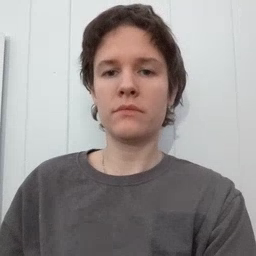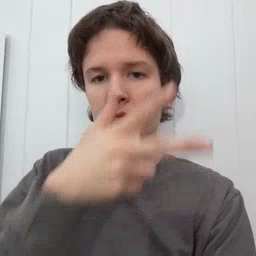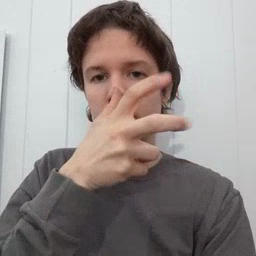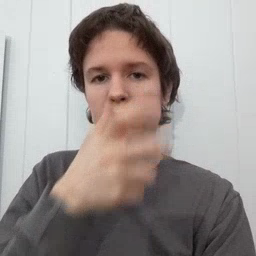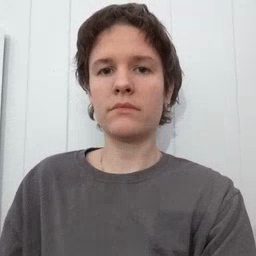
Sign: bug